Question: Find the minimum number of moves required to get from the Tower of Hanoi state described in the figure to the completed state
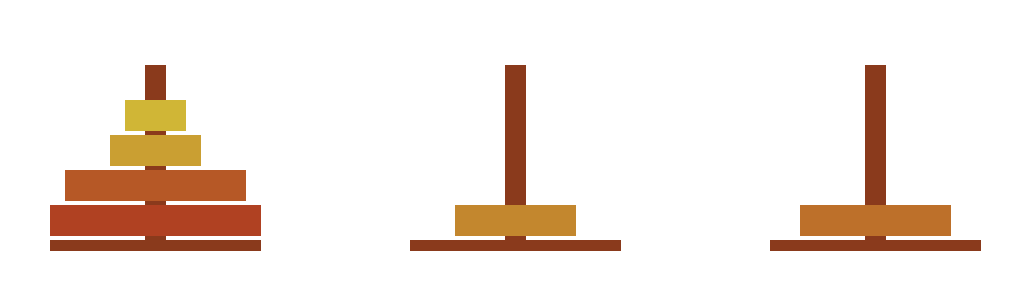
Answer: 52